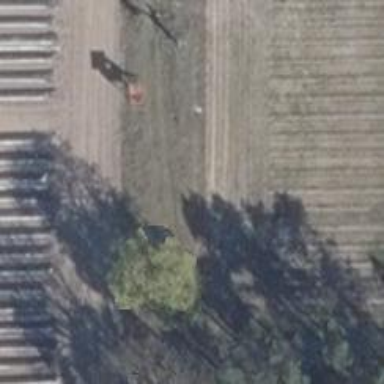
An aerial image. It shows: Row of trees in natural setting.